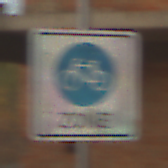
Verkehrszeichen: BeginnFahrradzone
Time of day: SunriseSunset
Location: Roofed (Suburban)
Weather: Clear
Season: NotSpecified
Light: Natural